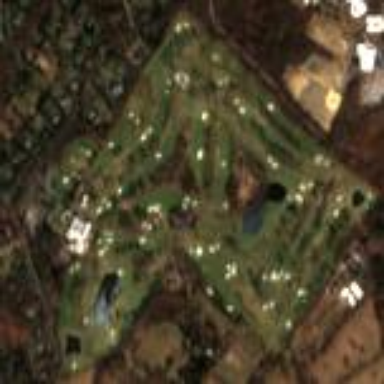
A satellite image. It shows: Golf course surrounded by greenery.